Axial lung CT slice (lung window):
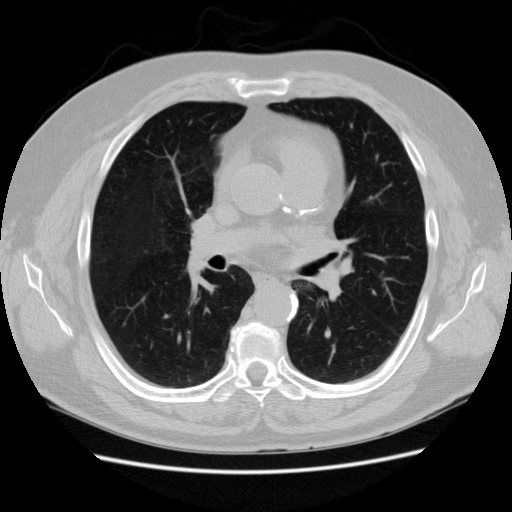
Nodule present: no